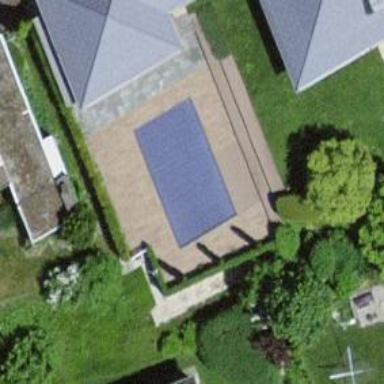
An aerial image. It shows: Swimming pool located in leisure land.